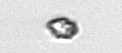
Label: Heterocapsa_rotundata